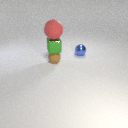
small brown rubber sphere below small green metal cube